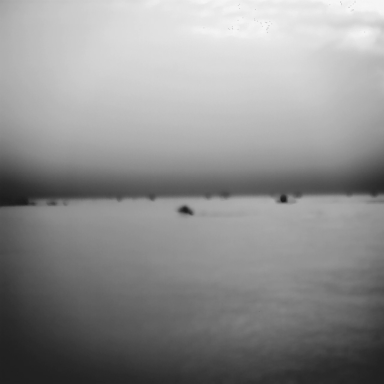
There are six objects shown in the infrared image, including a canoe, and five bulk_carriers.